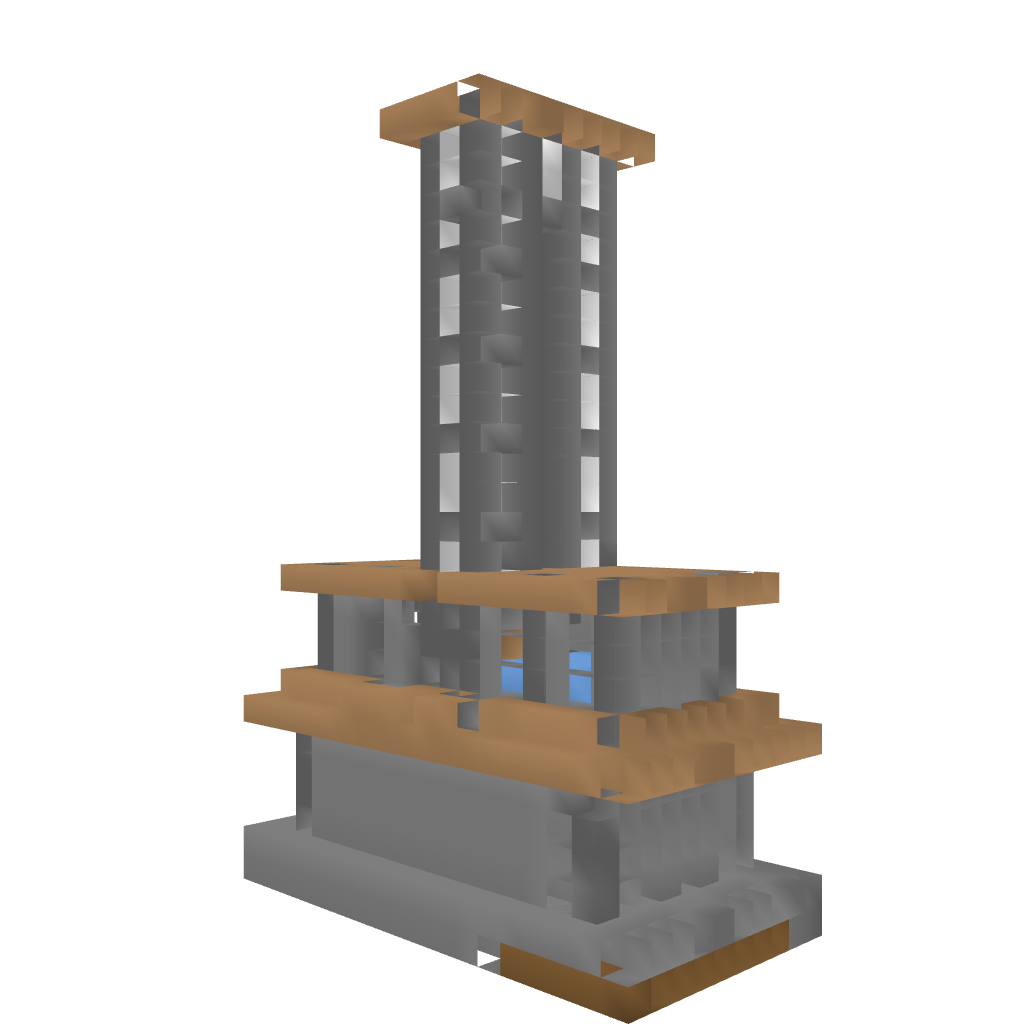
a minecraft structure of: Iron Arrow good quality